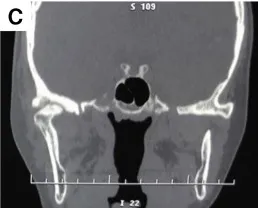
(C) The lesion extends posteriorly into the glenoid fossa of the TMJ.
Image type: radiology (ct)